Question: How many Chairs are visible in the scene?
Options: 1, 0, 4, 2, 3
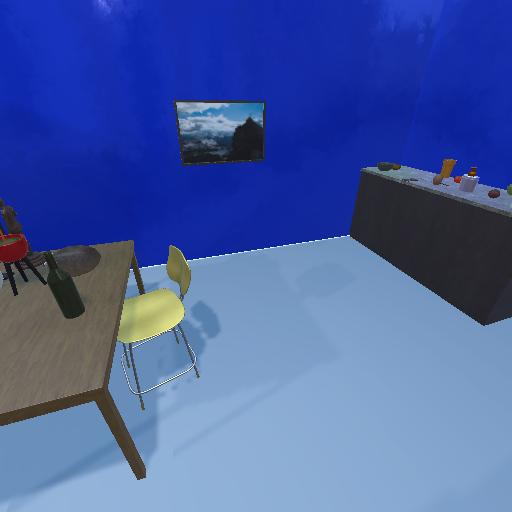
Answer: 1